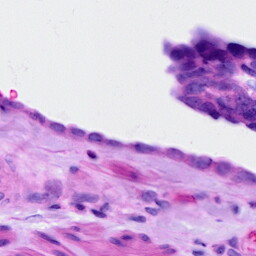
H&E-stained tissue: Ovarian